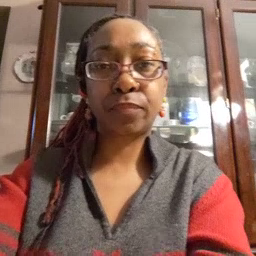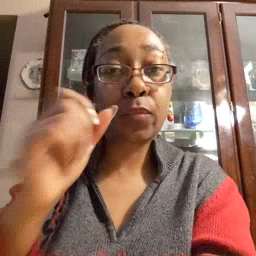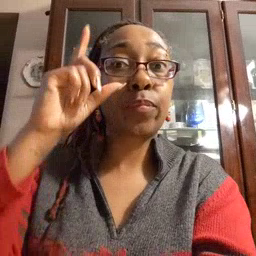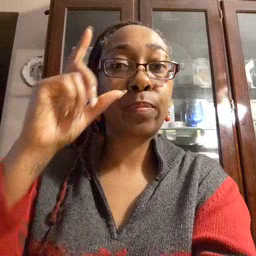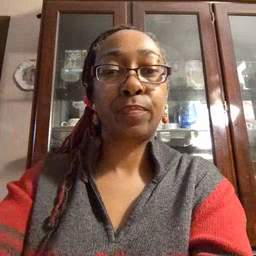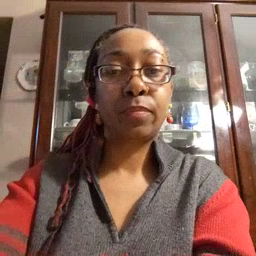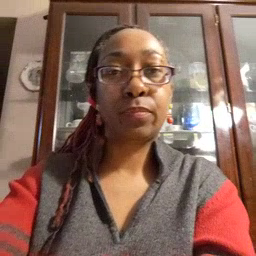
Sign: awake